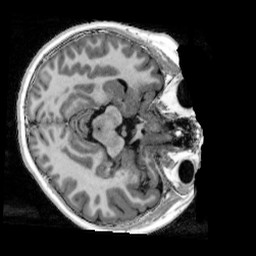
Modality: UNIT1_denoised
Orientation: axial
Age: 12
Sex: male
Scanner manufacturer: siemens
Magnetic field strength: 3 T
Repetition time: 4 s
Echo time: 0.00303 s